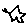
Label: star